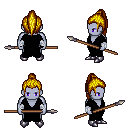
a pixel art fantasy rpg character, male body template, dark elf, purple skin, black robe, red pants, blonde long topknot hairstyle, white cloth bandages, metal boots, spear, four views (front, back, left, right), 2x2 character sprite sheet, small pixel art, hard edges, no anti-aliasing